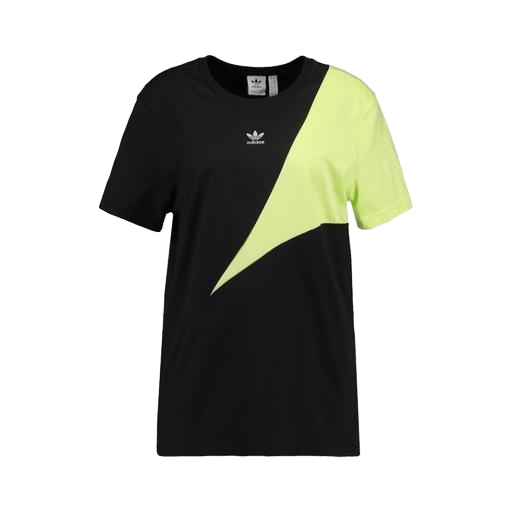
mid t-shirt, colorblock tee, graphic tee, white background